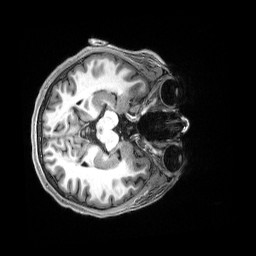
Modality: T1w
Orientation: axial
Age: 23
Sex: female
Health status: healthy
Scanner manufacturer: siemens
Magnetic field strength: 3 T
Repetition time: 2.5 s
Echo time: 0.00222 s